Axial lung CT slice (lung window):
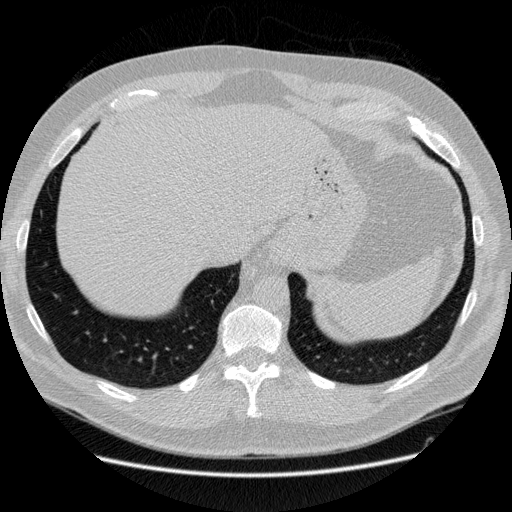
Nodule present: no